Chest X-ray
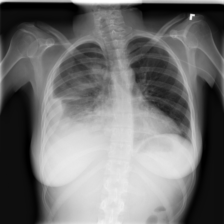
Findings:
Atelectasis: positive
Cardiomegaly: negative
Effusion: positive
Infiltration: positive
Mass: negative
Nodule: negative
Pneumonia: negative
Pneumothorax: negative
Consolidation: negative
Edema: negative
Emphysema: negative
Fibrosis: negative
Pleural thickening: negative
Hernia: negative